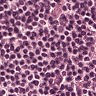
Metastatic tissue present: no